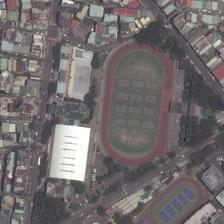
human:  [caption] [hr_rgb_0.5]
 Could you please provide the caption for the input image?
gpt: a large playground is surrounded by many low buildings .

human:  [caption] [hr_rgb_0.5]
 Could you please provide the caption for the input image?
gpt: a large number of buildings rim the playground which is made up of basketball courts and tennis courts .

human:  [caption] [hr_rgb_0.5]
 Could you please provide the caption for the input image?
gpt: many buildings and several green trees are around two playgrounds .

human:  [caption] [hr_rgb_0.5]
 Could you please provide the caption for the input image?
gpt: two playgrounds are surrounded by many buildings and some green trees .

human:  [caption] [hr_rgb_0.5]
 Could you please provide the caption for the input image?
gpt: a large playground and a small playground with two basketball fields next to it is surrounded by many buildings .